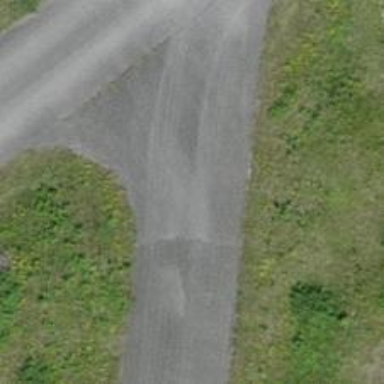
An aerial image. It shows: Well-maintained track road with grade 1 tracktype.